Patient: sex M, age 57
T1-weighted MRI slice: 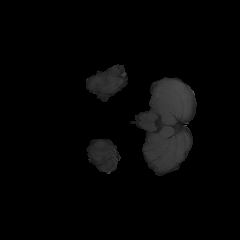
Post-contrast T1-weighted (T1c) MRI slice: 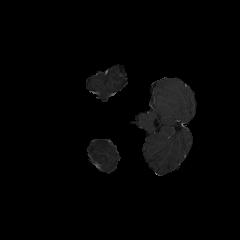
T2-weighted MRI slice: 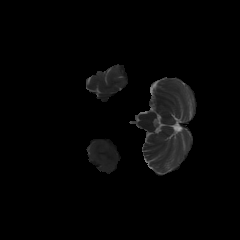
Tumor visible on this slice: no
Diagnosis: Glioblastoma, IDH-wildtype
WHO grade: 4